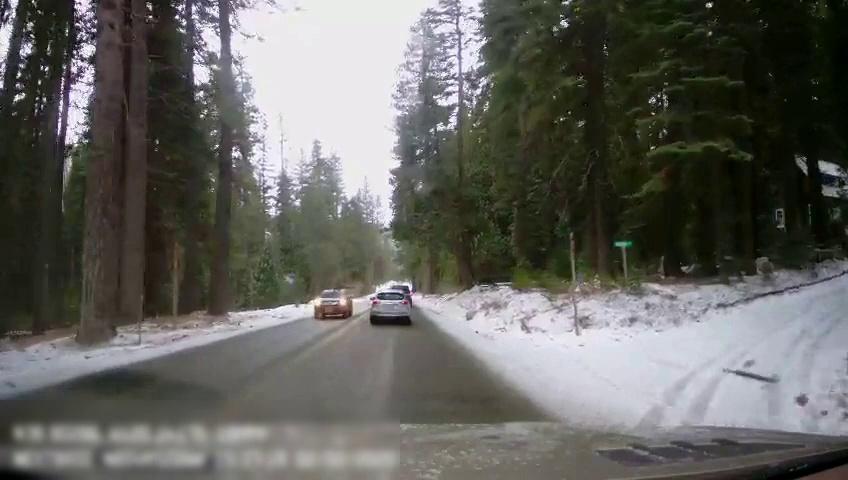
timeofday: Day
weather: Snowy
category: Drivable Space
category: Vehicles | SUV
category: Vehicles | Truck
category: Vehicles | SUV
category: Traffic | Signs